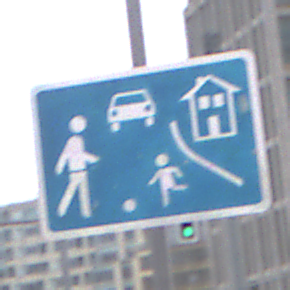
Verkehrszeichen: BeginnVerkehrsberuhigterBereich
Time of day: MorningAfternoon
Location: Outdoor (Urban)
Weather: Overcast
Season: NotSpecified
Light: Natural